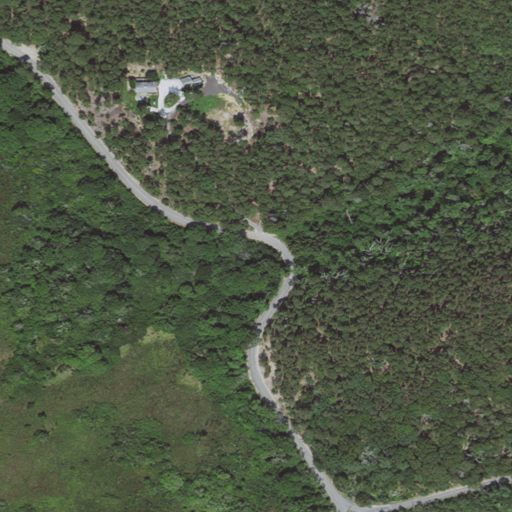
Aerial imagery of valley in Massachusetts named Paradise Hollow containing evergreen forest, woody wetlands, herbaceous wetlands, open development, mixed forest, low intensity development, and medium intensity development